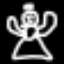
Label: angel